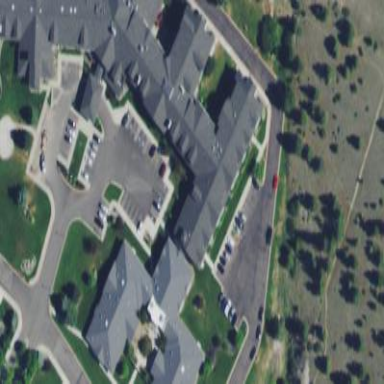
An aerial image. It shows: Nursing home building.